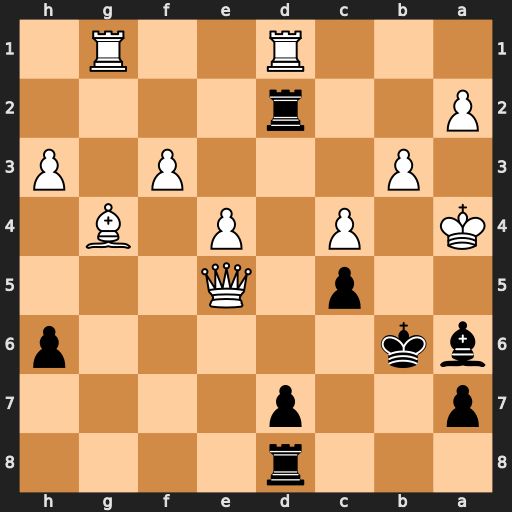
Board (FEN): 3r4/p2p4/bk5p/2p1Q3/K1P1P1B1/1P3P1P/P2r4/3R2R1
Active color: b
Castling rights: -
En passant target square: -
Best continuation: Rxa2#